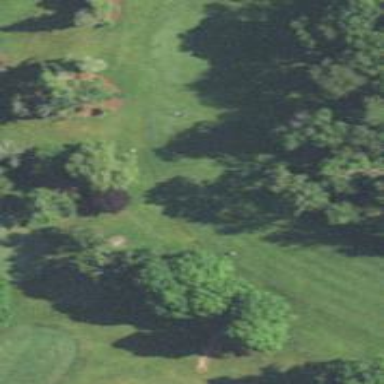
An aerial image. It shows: Golf hole.